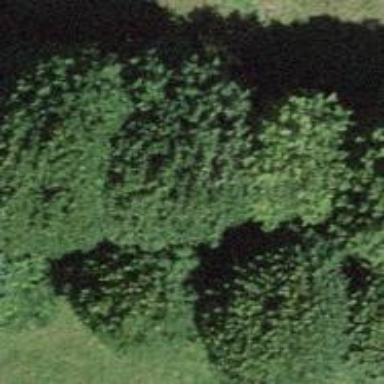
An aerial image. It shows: Row of broadleaved trees.